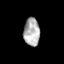
Tissue: skin
Cell type: Epithelial cells
Senescence score: 0.2551
Nuclear area (px): 441
Mean DAPI intensity: 175.812